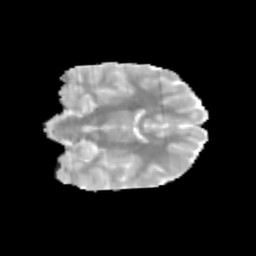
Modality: MD
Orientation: coronal
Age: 9
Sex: male
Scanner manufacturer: siemens
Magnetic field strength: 3 T
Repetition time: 3.8 s
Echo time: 0.07 s